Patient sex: M
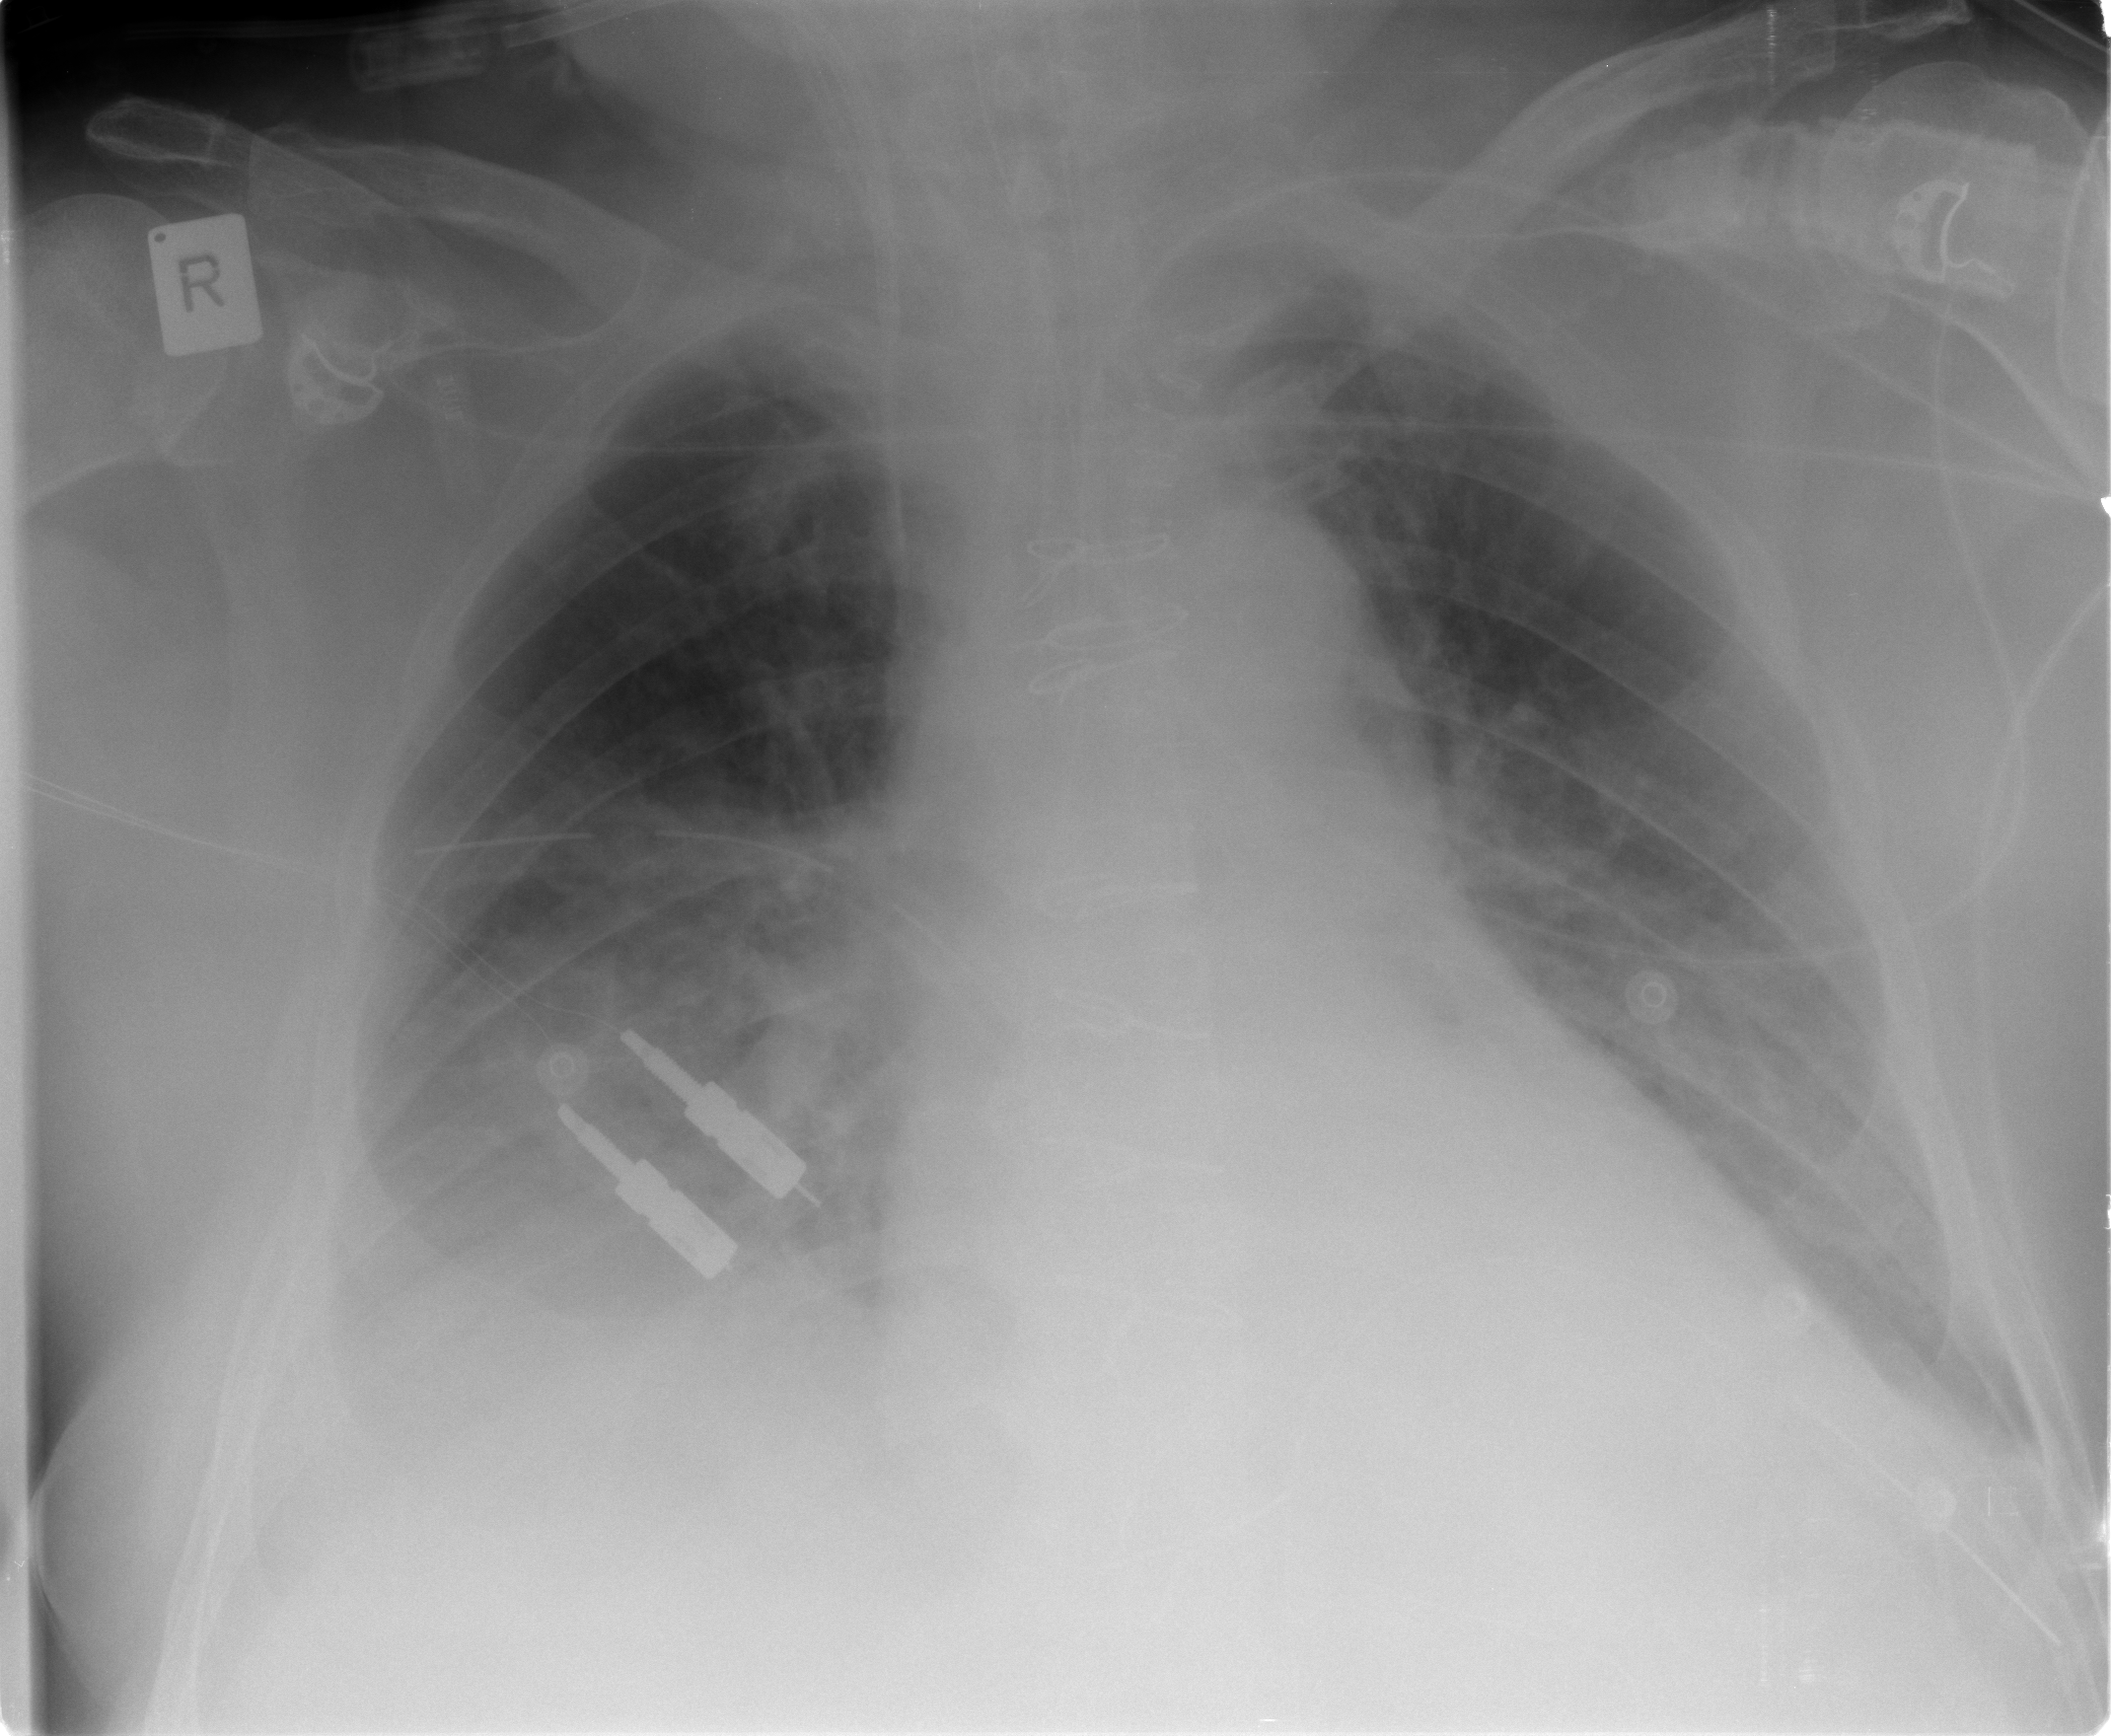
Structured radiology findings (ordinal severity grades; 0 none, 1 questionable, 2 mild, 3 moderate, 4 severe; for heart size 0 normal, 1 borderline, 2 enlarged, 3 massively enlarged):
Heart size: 2
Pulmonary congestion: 2
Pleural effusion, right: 2
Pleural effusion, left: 2
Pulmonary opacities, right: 0
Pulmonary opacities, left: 0
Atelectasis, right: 2
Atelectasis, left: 2